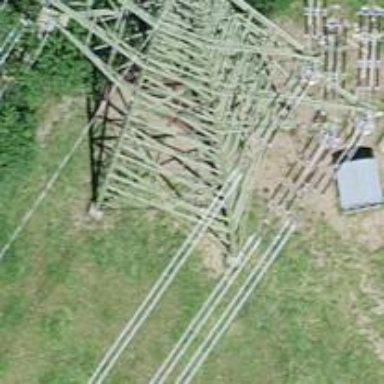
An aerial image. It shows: Power tower.